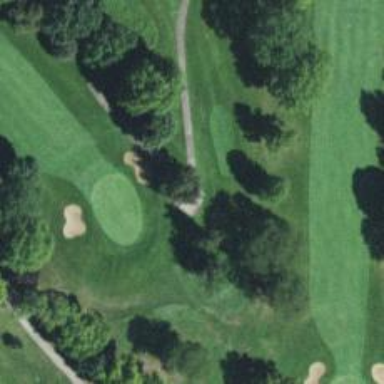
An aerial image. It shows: Path used for both walking and golf.